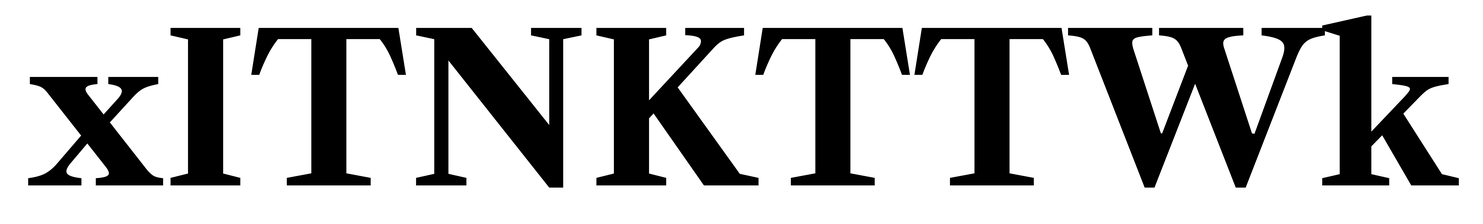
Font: LibreCaslonText_Bold